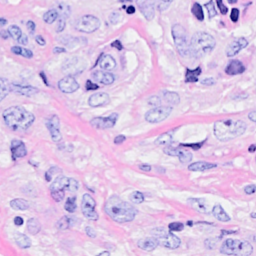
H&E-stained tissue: Breast